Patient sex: M
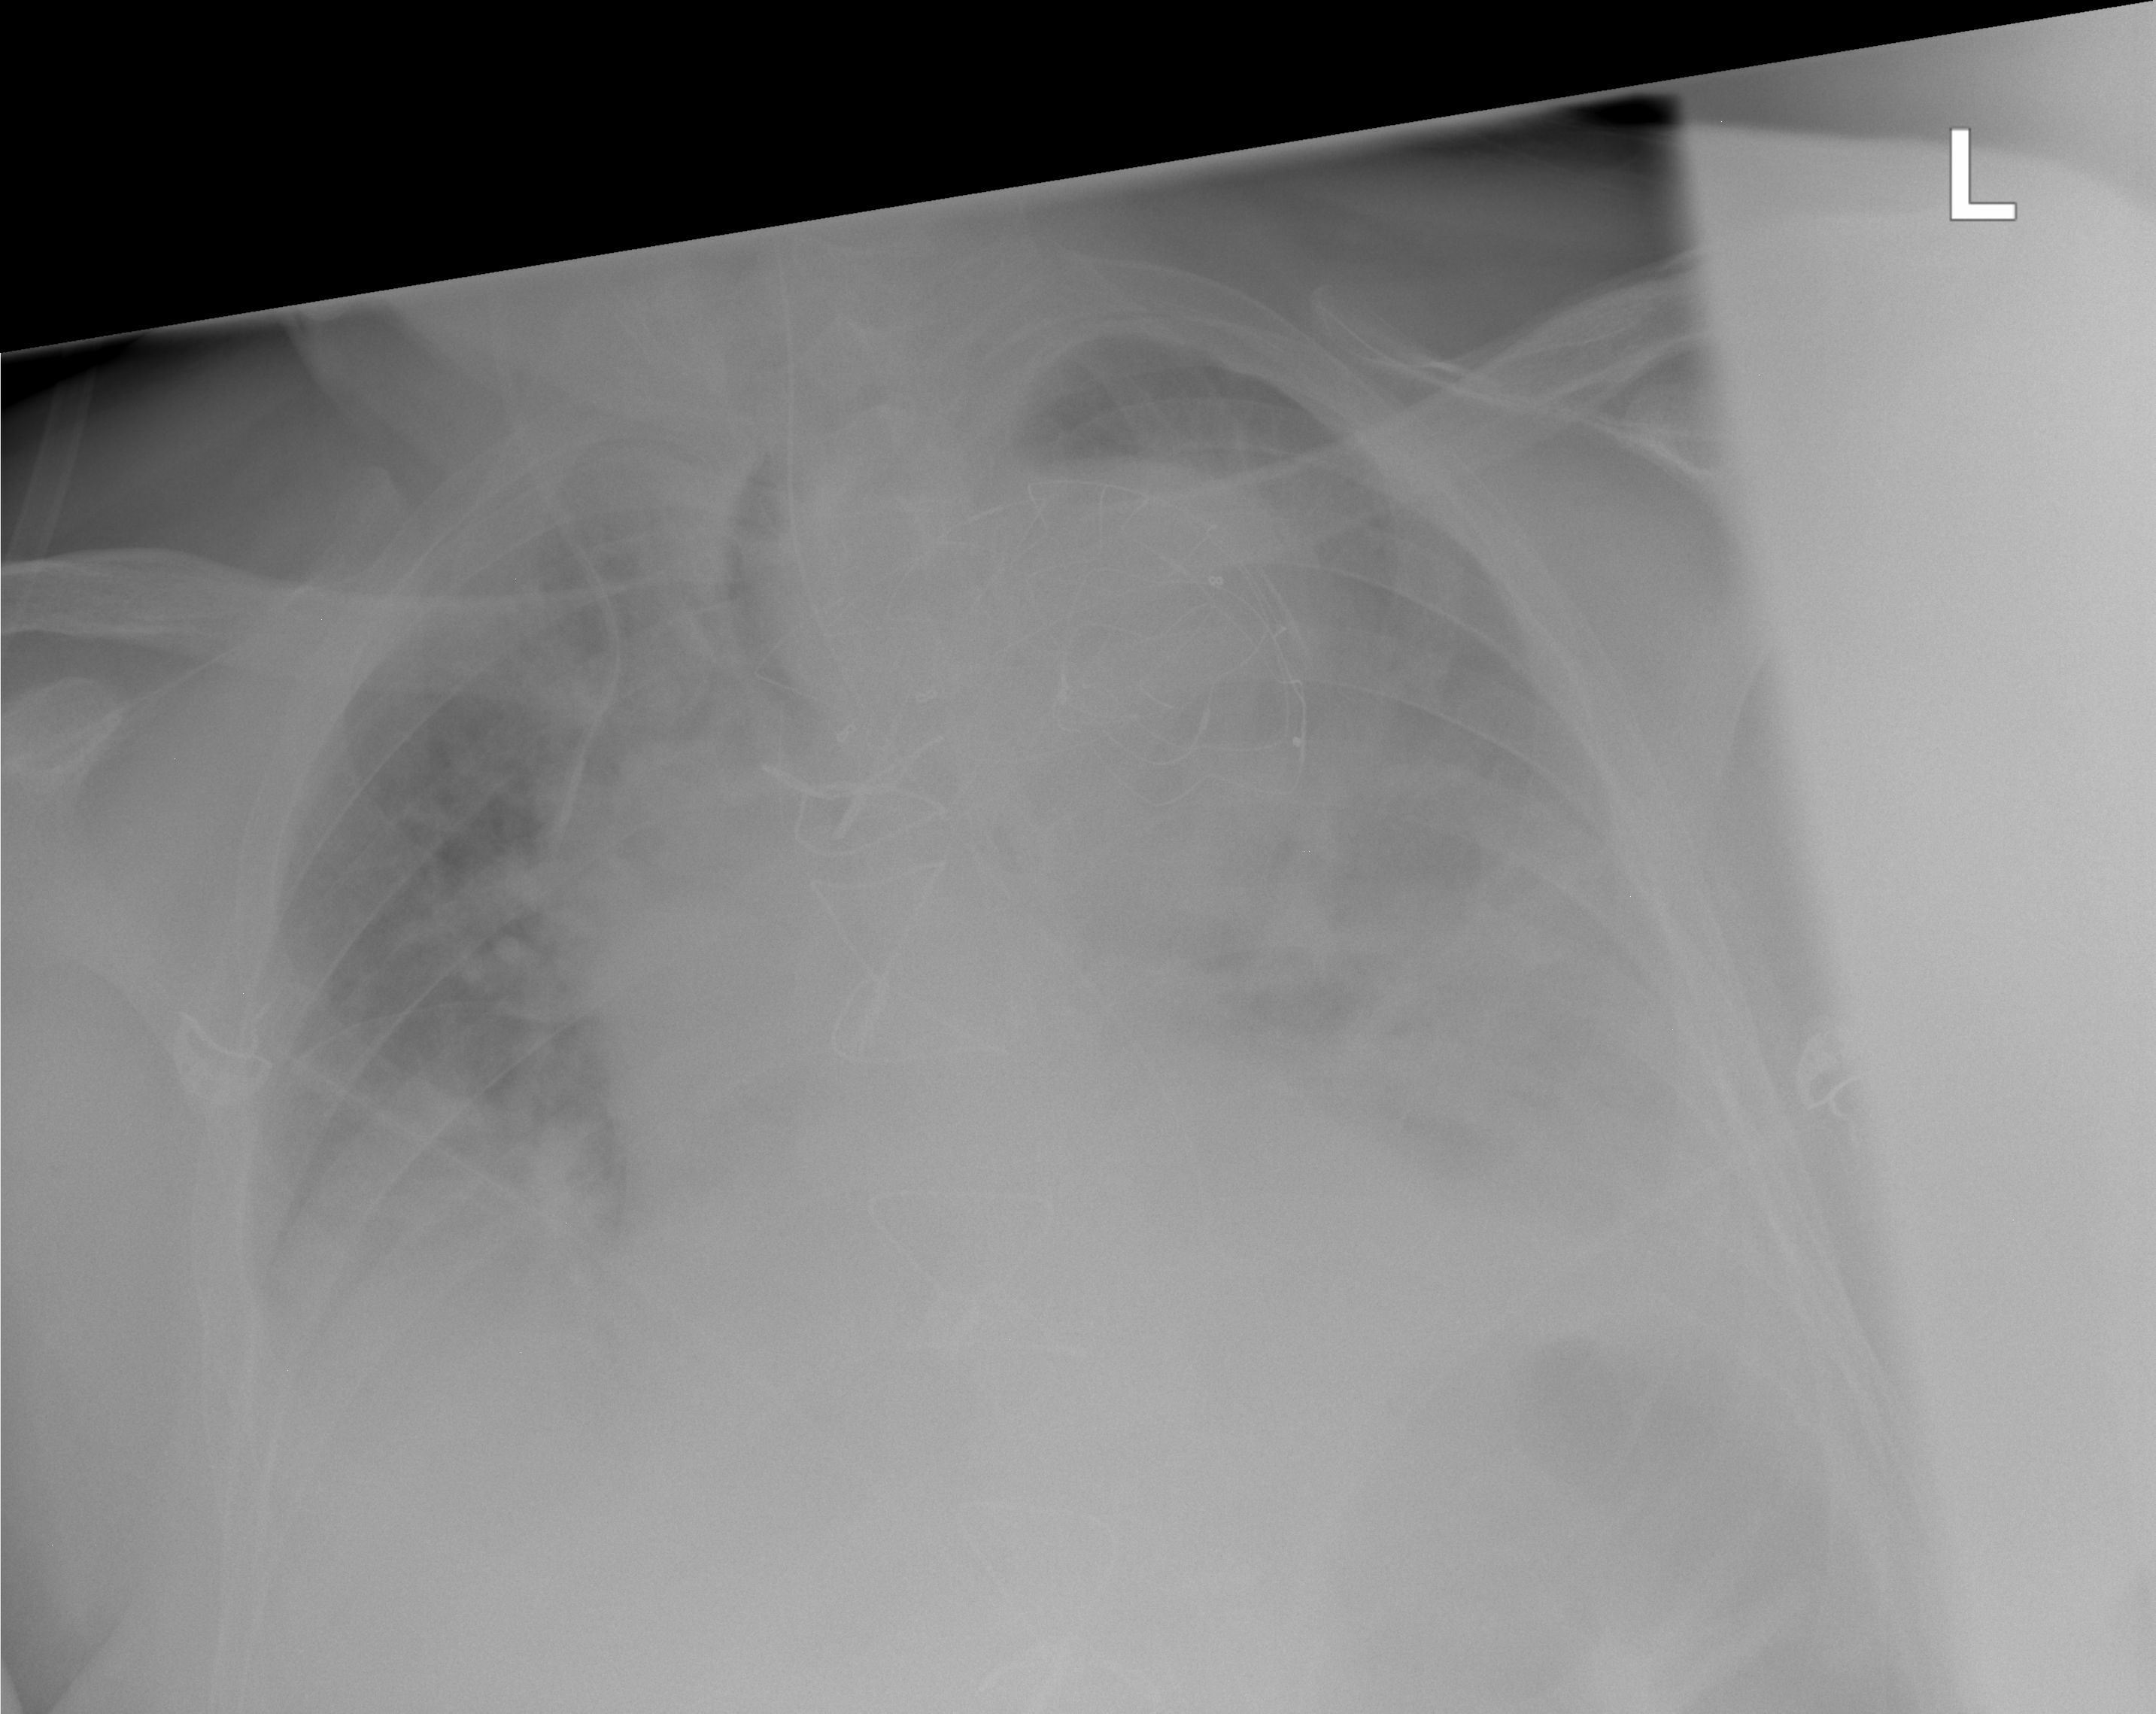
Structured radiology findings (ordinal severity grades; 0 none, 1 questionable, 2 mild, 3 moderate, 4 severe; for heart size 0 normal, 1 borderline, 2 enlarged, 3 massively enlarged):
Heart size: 0
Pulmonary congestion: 2
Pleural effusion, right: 2
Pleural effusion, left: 2
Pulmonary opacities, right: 2
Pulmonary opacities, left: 2
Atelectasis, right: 2
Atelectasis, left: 3